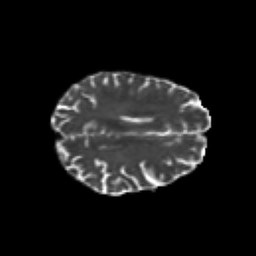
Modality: T2w
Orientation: axial
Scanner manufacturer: siemens
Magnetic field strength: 3 T
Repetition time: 6.8 s
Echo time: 0.093 s